【题型】填空题　【知识点】立体几何　【难度】easy
如图，三棱柱 \(ABC-A_1B_1C_1\) 中，侧面 \(B_1BCC_1\) 的面积是 4，点 \(A\) 到侧面 \(B_1BCC_1\) 的距离是 3，则三棱柱 \(ABC-A_1B_1C_1\) 的体积为 \underline{\quad\quad}。

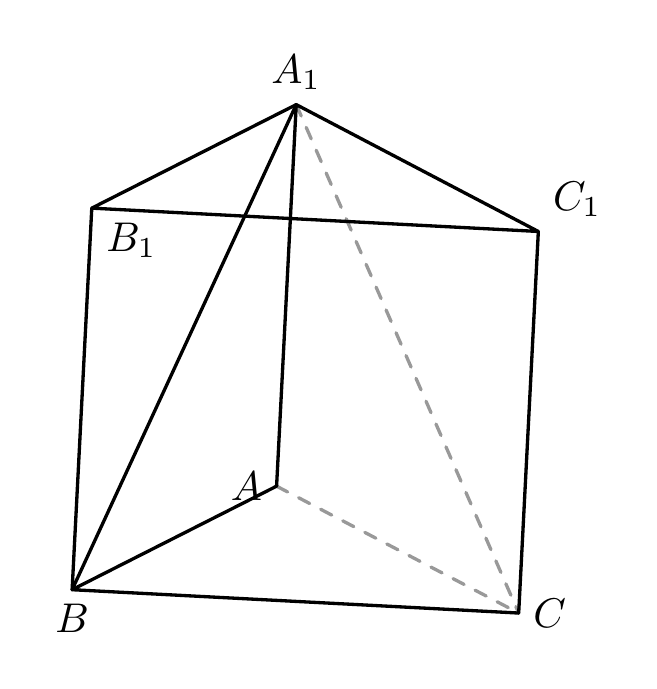
【解答】
\textbf{【答案】}6

\vspace{0.5em}
\textbf{【知识点】}柱体体积的有关计算、锥体体积的有关计算

\vspace{0.5em}
\textbf{【分析】}观察几何体，利用切割法的思想进行解决：\(V_{A_1-ABC} = \frac{1}{3}V_{A_1B_1C_1-ABC}\)，\(V_{ABC-A_1B_1C_1} = V_{A_1-ABC} + V_{A_1-BB_1C_1C}\)，由 \(V_{A_1-BB_1CC_1}\) 即可求得结果。

\vspace{0.5em}
\textbf{【详解】}因为 \(V_{A_1-ABC} = \frac{1}{3}V_{A_1B_1C_1-ABC}\)，\\
\(V_{ABC-A_1B_1C_1} = V_{A_1-ABC} + V_{A_1-BB_1CC_1}\)，\\
所以 \(V_{A_1-BB_1CC_1} = \frac{2}{3}V_{A_1B_1C_1-ABC}\)，设点 \(A_1\) 到侧面 \(B_1BCC_1\) 的距离是 \(h=3\)，\\
由 \(V_{A_1-BB_1CC_1} = \frac{1}{3} \times h \times S_{BB_1C_1C} = \frac{1}{3} \times 4 \times 3 = 4\)，\\
所以 \(V_{A_1B_1C_1-ABC} = \frac{3}{2}V_{A_1-BB_1CC_1} = \frac{3}{2} \times 4 = 6\)。\\
故答案为：6.